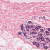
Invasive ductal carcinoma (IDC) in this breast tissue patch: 0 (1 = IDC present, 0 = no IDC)